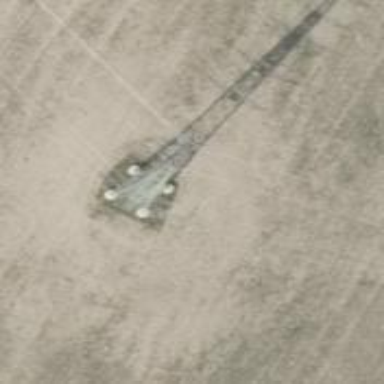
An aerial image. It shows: Power line in the image.